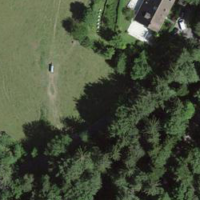
EUNIS habitat code: 44
Species observed at this site:
Cardamine pratensis